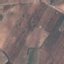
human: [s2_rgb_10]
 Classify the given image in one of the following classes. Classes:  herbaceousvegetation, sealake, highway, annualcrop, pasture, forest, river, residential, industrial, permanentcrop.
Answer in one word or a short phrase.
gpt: PermanentCrop